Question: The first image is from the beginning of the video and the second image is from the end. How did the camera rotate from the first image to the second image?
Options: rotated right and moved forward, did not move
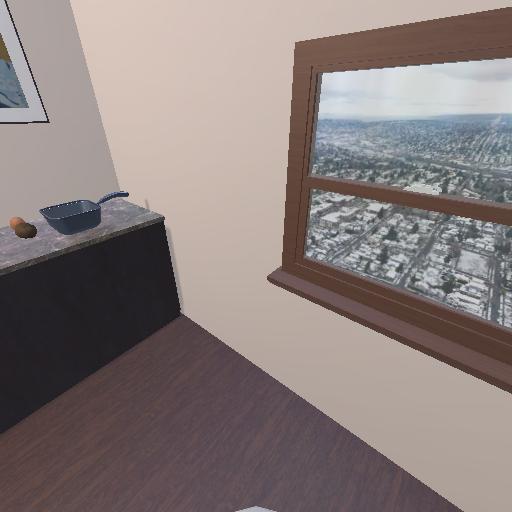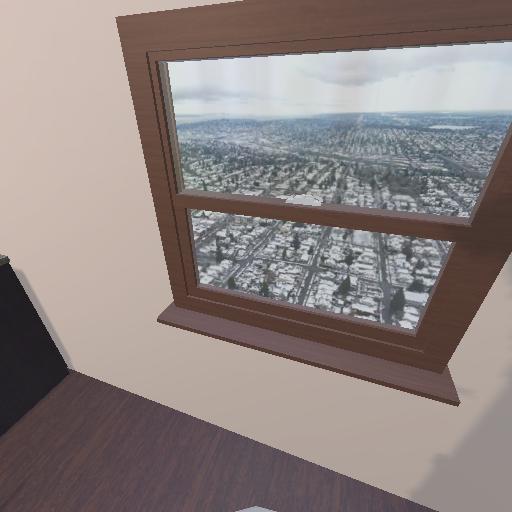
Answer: rotated right and moved forward